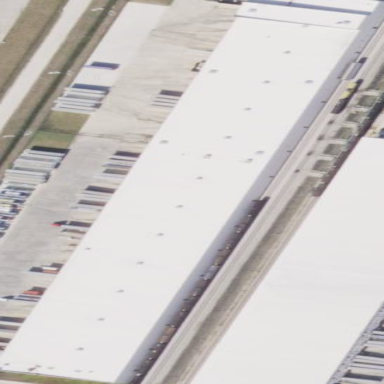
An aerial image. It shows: Warehouse.